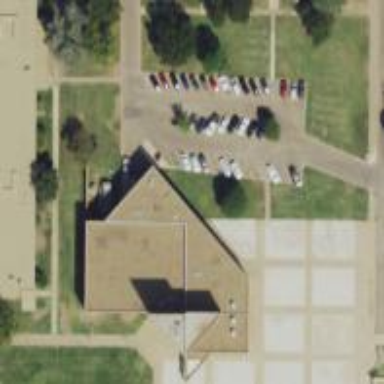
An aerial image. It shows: Building that serves as library.